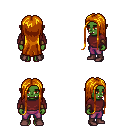
a pixel art fantasy rpg character, female body template, orc, green skin, maroon long-sleeve shirt, magenta pants, dark blonde extra-long hairstyle, cloth bracers, maroon shoes, four views (front, back, left, right), 2x2 character sprite sheet, small pixel art, hard edges, no anti-aliasing